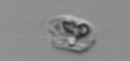
Label: Amoeba